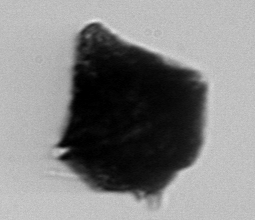
Label: Gonyaulax